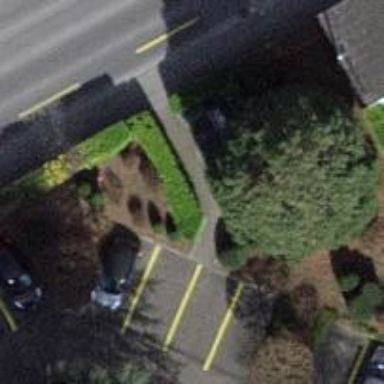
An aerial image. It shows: Road with steps.